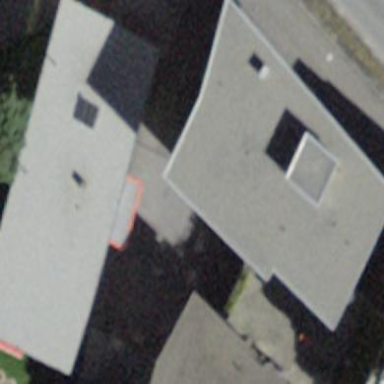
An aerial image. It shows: Flat-roofed building.